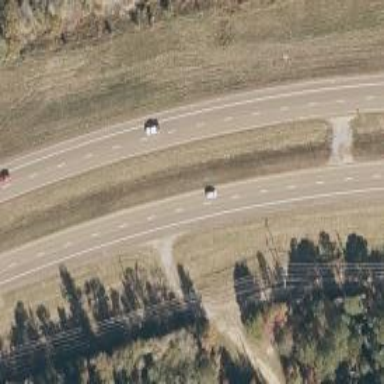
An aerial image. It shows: Trunk highway.